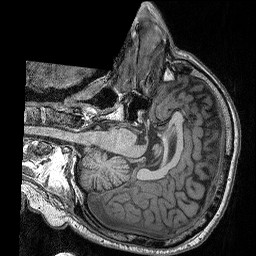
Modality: T1w
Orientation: axial
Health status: ill
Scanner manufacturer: siemens
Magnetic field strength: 3 T
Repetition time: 2.3 s
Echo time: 0.00298 s